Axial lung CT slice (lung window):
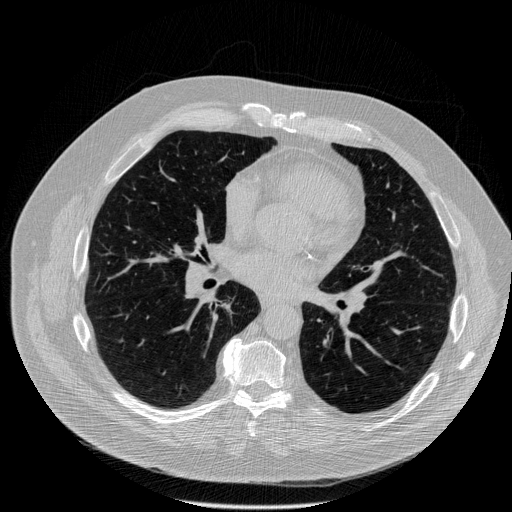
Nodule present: no